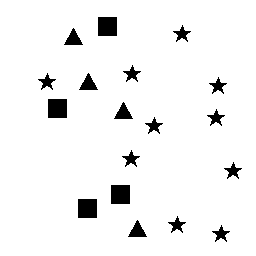
Squares: 4
Triangles: 4
Stars: 10
Total shapes: 18